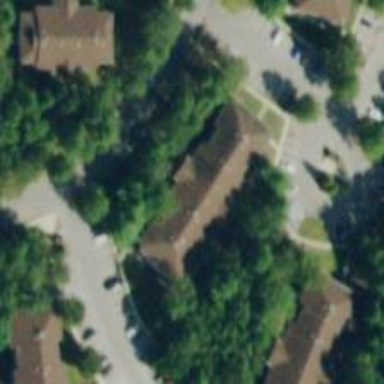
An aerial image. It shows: Hipped-roof brown apartment building.